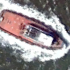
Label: Towing_vessel